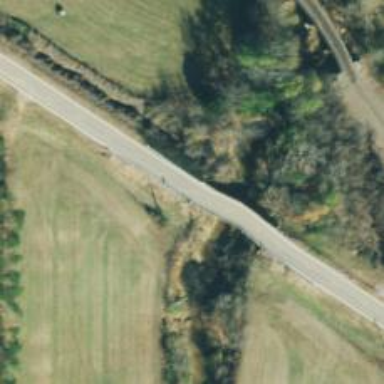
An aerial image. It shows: Secondary road on asphalt bridge.